Question: I'm trying to build a new Homepage... but i got Problems with the Padding of the Navigationbar. Here is my Navigationbar:
<URL>
'''
body {
background: black;
font-family: Oswald;
font-size: 20px;
font-weight: normal;
line-height: 1;
margin: 0;
min-width: 960px;
padding: 0;
}
a {
text-decoration: none;
outline: none;
}
a:active {
background: none;
}
img {
border: none;
}
/*-------------------------------------------Header-------------------------------------------*/
p {
color: #252525;
line-height: 20px;
margin: 0;
padding: 0;
}
p a {
color: #252525;
text-decoration: underline;
}
.border-right {
border-right: 5px solid #A40900;
}
.border-left {
border-left: 5px solid #A40900;
}
#header {
margin: 0 auto;
padding: 4px 0 0px;
text-align: center;
width: 960px;
}
#header a.logo {
display: block;
margin: 0 auto;
padding: 0;
width: 540px;
}
#header a.logo img {
border: 0;
display: block;
margin: 0;
padding: 0;
width: 100%;
}
#header ul {
margin: 0;
padding: 0;
background-color: white;
height: 35px;
padding-top: 2%;
border-top: 5px solid #A40900;
border-bottom: 5px solid #A40900;
}
#header ul li {
display: inline-block;
list-style: none;
margin: 0px;
padding: 0;
text-align: center;
}
#header ul li a {
color: #000;
font-family: Oswald ExtraLight;
font-size: 20px;
font-weight: normal;
margin: 0;
padding: 0;
text-decoration: none;
text-transform: uppercase;
}
#header ul li a:hover, #header ul li.selected a {
color: #0ba39c;
}
'''
'''
<!DOCTYPE html>
<html>
<head>
<meta charset="utf-8">
<meta name="viewport" content="width=device-width, initial-scale=1.0">
<title>Willkommen beim Phonix-Brandschutz</title>
<link rel="stylesheet" href="css/style.css" type="text/css">
<link rel="stylesheet" type="text/css" href="css/mobile.css">
<script src="js/mobile.js" type="text/javascript"></script>
</head>
<body>
<div id="header">
<a href="index.html" class="logo"><img src="images/logo.png" alt=""></a>
<ul id="navigation">
<span id="mobile-navigation">&nbsp;</span>
<li class="selected border-right">
<a href="index.html">Startseite</a>
</li>
<li class="border-right">
<a href="about.html">Uber uns</a>
</li>
<li class="border-right">
<a href="anfahrt.html">Anfahrt</a>
</li>
<li class="border-right">
<a href="leistungen.html">Leistungen</a>
</li>
<li class="border-right">
<a href="anfrage.html">Kontaktanfrage</a>
</li>
<li>
<a href="allgemein.html">Allgemeine Informationen</a>
</li >
<li class="border-left">
<a href="impressum.html">Impressum</a>
</li>
</ul>
</div>
</body>
</html>
'''
But it should look like :

Could you help me with my padding issue ?
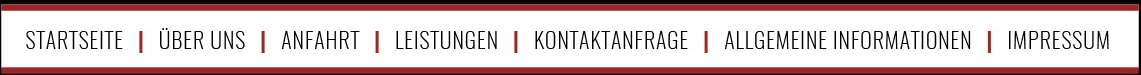
Answer: Find the following block in your CSS:
'''
#header ul li {
display: inline-block;
list-style: none;
margin: 0px;
padding: 0;
text-align: center;
}
'''
And change the 'padding: 0;' to 'padding: 0 5px;'
Adjust the 5px to whatever value you want, bigger or smaller. Bigger values will mean bigger gaps, and smaller values smaller gaps.
So you end up with:
'''
#header ul li {
display: inline-block;
list-style: none;
margin: 0px;
padding: 0 5px;
text-align: center;
}
'''
And it will look like your screenshot
Below is the code from your codepen, with the 'CSS' edit. Next time remember to include the code in you question
'''
body {
background: black;
font-family: Oswald;
font-size: 20px;
font-weight: normal;
line-height: 1;
margin: 0;
min-width: 960px;
padding: 0;
}
a {
text-decoration: none;
outline: none;
}
a:active {
background: none;
}
img {
border: none;
}
/*-------------------------------------------Header-------------------------------------------*/
p {
color: #252525;
line-height: 20px;
margin: 0;
padding: 0;
}
p a {
color: #252525;
text-decoration: underline;
}
.border-right {
border-right: 5px solid #A40900;
}
.border-left {
border-left: 5px solid #A40900;
}
#header {
margin: 0 auto;
padding: 4px 0 0px;
text-align: center;
width: 960px;
}
#header a.logo {
display: block;
margin: 0 auto;
padding: 0;
width: 540px;
}
#header a.logo img {
border: 0;
display: block;
margin: 0;
padding: 0;
width: 100%;
}
#header ul {
margin: 0;
padding: 0;
background-color: white;
height: 35px;
padding-top: 2%;
border-top: 5px solid #A40900;
border-bottom: 5px solid #A40900;
}
#header ul li {
display: inline-block;
list-style: none;
margin: 0px;
padding: 0 5px;
text-align: center;
}
#header ul li a {
color: #000;
font-family: Oswald ExtraLight;
font-size: 20px;
font-weight: normal;
margin: 0;
padding: 0;
text-decoration: none;
text-transform: uppercase;
}
#header ul li a:hover,
#header ul li.selected a {
color: #0ba39c;
}
'''
'''
<div id="header">
<a href="index.html" class="logo">
<img src="images/logo.png" alt="">
</a>
<ul id="navigation">
<span id="mobile-navigation">&nbsp;</span>
<li class="selected border-right">
<a href="index.html">Startseite</a>
</li>
<li class="border-right">
<a href="about.html">Uber uns</a>
</li>
<li class="border-right">
<a href="anfahrt.html">Anfahrt</a>
</li>
<li class="border-right">
<a href="leistungen.html">Leistungen</a>
</li>
<li class="border-right">
<a href="anfrage.html">Kontaktanfrage</a>
</li>
<li>
<a href="allgemein.html">Allgemeine Informationen</a>
</li>
<li class="border-left">
<a href="impressum.html">Impressum</a>
</li>
</ul>
</div>
'''